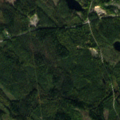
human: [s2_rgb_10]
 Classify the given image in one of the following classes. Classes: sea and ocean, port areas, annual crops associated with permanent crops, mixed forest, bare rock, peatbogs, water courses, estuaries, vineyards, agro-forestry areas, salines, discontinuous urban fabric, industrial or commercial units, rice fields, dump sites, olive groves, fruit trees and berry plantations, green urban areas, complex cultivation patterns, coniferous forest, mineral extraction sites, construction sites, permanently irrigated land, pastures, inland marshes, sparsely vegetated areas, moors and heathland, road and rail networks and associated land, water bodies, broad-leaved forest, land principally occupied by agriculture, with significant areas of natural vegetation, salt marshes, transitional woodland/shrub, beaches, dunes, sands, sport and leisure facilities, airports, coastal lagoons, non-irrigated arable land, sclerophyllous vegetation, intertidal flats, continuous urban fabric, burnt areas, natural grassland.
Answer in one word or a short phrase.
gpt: coniferous forest, mixed forest, transitional woodland/shrub